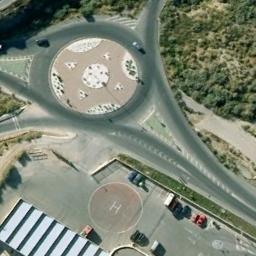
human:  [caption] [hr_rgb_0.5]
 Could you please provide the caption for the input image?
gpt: The roundabout is on the bare land next to trees .

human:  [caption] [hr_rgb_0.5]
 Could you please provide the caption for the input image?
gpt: The roundabout with three exits and entrances is next to a forest .

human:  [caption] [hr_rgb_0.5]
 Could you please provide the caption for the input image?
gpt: There are several moving vehicles on the road at the roundabout, There are several buildings and some trees and some lawns around the roundabout .

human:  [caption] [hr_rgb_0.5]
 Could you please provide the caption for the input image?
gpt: A lot of cars are near the roundabout .

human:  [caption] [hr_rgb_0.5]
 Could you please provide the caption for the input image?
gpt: There are some green bushes near the roundabout .